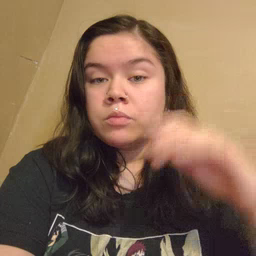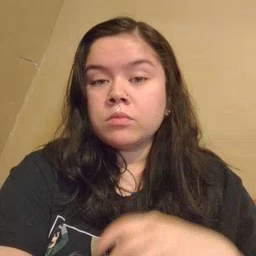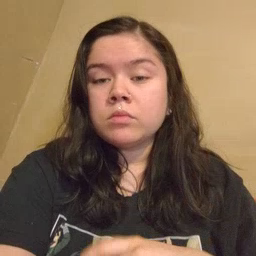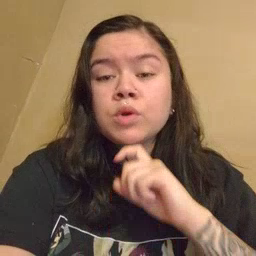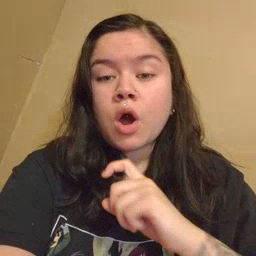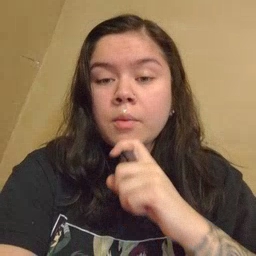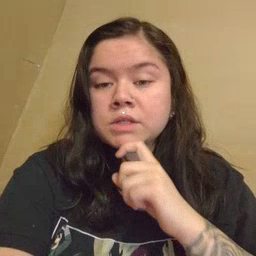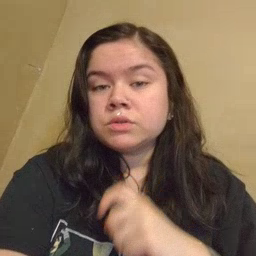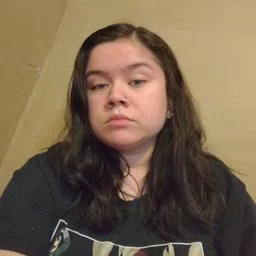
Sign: garbage